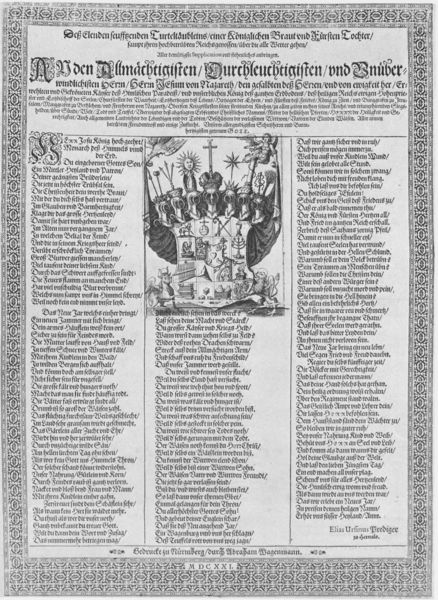
Titel: Des Elenden seufftzenden Turteltäubleins
Künstler: Elias Ursinus
Standort: Wolfenbüttel
Institution: Herzog August Bibliothek
Schlagwörter: weiß, menschen, grau, schmuck, schwarz, zeichnung, muster, ornament, alt, barock, bibel, rahmen, bild, sonne, drei, blatt, borte, england, krone, engel, schrift, papier, grafik, graphik, spalten, rand, könig, papst, verzierung, deutsch, jahreszahl, foto, mond, buch, kreuz, stern, umrahmung, druck, druckgraphik, simplicissimus, initialen, stich, titel, seite, widmung, illustration, text, zeitschrift, zeitung, buchstabe, buchstaben, initiale, überschrift, titelblatt, kopie, buchdruck, buchseite, wappen, helme, harnisch, totenkopf, brief, gedicht, kruzifix, absätze, löwe, zeilen, absatz, schriftstück, urkunde, fraktur, verse, feuilleton, flugblatt, kunstzeitschrift, altdeutsch, dokument, symbole, zeichung, latein, wörter, blöcke, reformation, den, buchillustration, spalte, allmächtigsten, altdeutsche schrift, aör, illustraton, incunabel, krez, minuskeln, ritterhelme, sätze, ornamentrahmen, aufzählung, an, dreispaltig, 1621, schmuckrand, winzig!, lll, altdeusch, allmächtigen